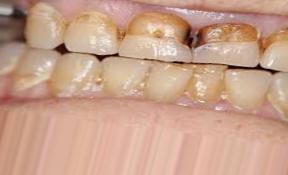
Condition: Tooth Discoloration